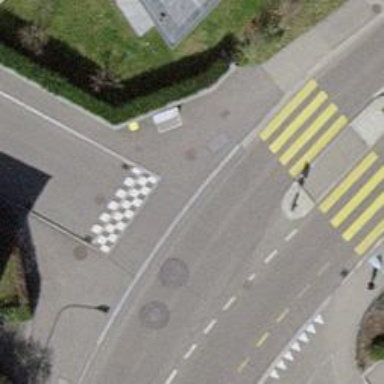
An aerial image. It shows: Unmarked crossing with traffic calming table on the road.